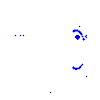
Particle: pion